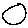
Label: circle